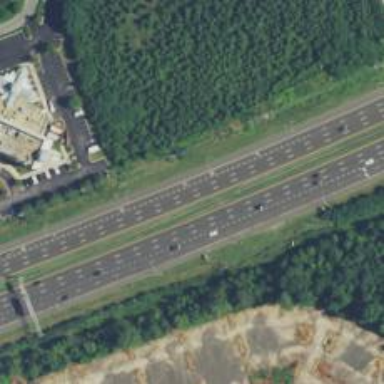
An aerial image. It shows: Trunk highway with expressway features.